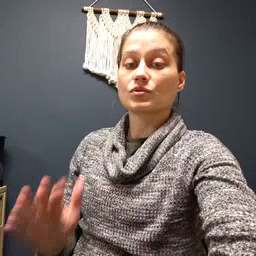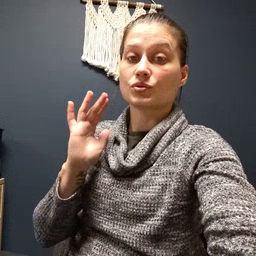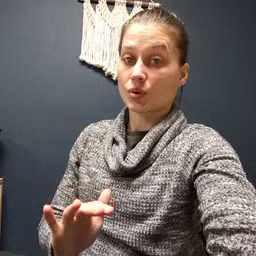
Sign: snow